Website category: sports
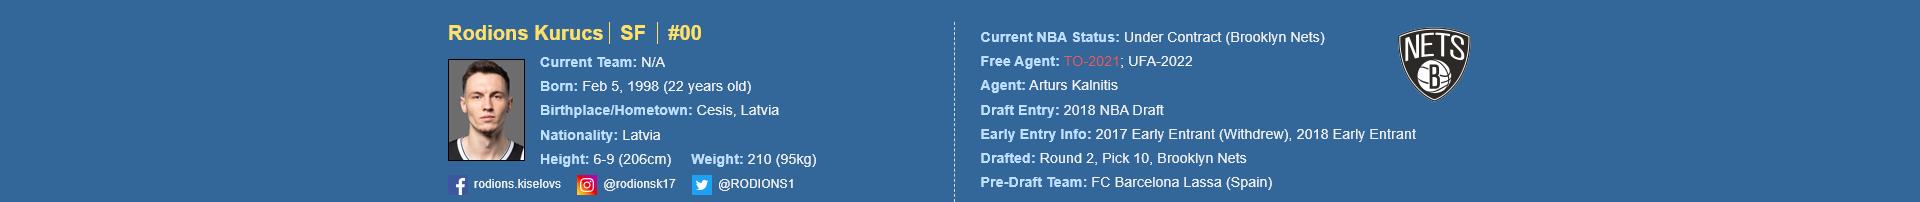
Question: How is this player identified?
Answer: Rodions Kurucs

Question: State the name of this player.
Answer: Rodions Kurucs

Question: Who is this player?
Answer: Rodions Kurucs

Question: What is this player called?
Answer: Rodions Kurucs

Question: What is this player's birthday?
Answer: Feb 5, 1998

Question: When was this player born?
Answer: Feb 5, 1998

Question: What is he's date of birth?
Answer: Feb 5, 1998

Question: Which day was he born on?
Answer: Feb 5, 1998

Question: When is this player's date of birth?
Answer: Feb 5, 1998

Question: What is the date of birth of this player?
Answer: Feb 5, 1998

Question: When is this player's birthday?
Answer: Feb 5, 1998

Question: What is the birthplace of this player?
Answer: Cesis, Latvia

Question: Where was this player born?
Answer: Cesis, Latvia

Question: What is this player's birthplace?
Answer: Cesis, Latvia

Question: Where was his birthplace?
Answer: Cesis, Latvia

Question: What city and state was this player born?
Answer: Cesis, Latvia

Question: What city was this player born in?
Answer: Cesis, Latvia

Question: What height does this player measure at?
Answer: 6-9 (206cm)

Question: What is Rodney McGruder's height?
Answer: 6-9 (206cm)

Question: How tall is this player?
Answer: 6-9 (206cm)

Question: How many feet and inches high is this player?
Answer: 6-9 (206cm)

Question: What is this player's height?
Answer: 6-9 (206cm)

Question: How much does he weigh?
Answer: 210 (95kg)

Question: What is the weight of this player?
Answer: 210 (95kg)

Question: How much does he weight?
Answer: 210 (95kg)

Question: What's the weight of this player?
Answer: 210 (95kg)

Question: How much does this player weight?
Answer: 210 (95kg)

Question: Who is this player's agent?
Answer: Arturs Kalnitis

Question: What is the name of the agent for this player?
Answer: Arturs Kalnitis

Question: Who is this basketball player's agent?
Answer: Arturs Kalnitis

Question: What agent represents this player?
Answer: Arturs Kalnitis